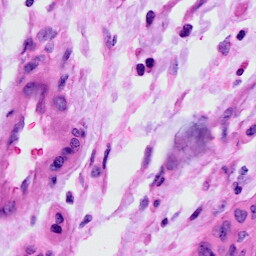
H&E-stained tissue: Cervix